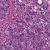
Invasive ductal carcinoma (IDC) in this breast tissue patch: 1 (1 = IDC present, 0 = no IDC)